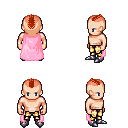
a pixel art fantasy rpg character, male body template, human, light skin, pink cape, gold greaves, red short mohawk hairstyle, metal boots, four views (front, back, left, right), 2x2 character sprite sheet, small pixel art, hard edges, no anti-aliasing